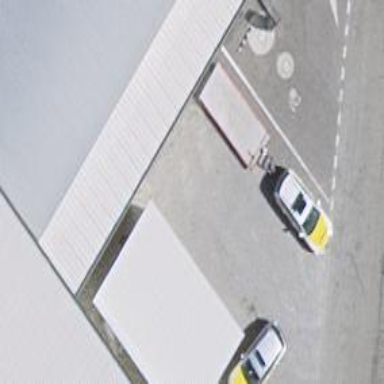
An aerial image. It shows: Garage.